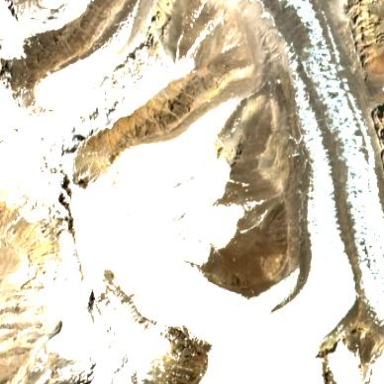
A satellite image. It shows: Majestic glacier in the distance.